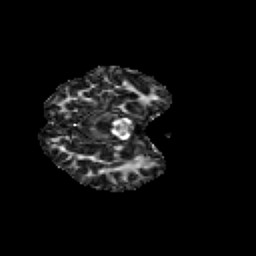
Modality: FA
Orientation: axial
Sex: female
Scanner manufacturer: siemens
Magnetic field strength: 3 T
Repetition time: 5 s
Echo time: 0.071 s